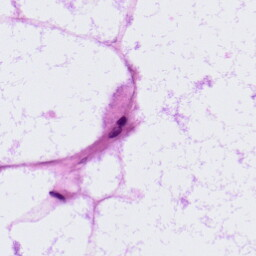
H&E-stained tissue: LymphNode